Field crop: tomato
Growth stage: 1
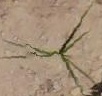
Species: cyperus